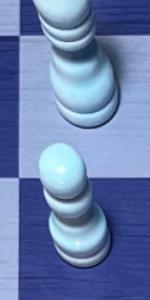
Label: Pawn_White